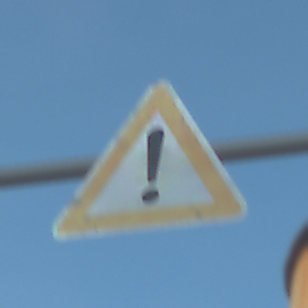
Verkehrszeichen: Gefahrenstelle
Umgebung: Outdoor, Suburban
Tageszeit: MorningAfternoon
Wetter: Clear
Licht: Natural
Jahreszeit: NotSpecified
Kontrast: HighContrast